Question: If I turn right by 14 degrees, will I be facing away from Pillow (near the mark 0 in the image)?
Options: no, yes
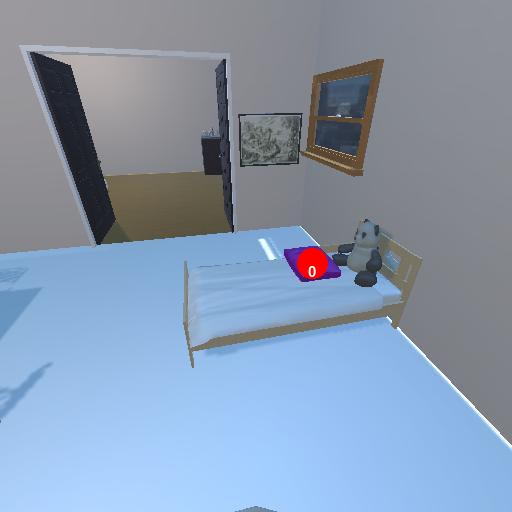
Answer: no